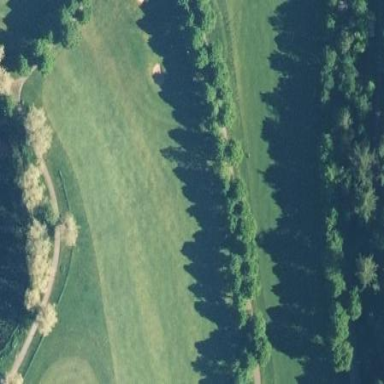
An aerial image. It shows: Golf fairway surrounded by grass.